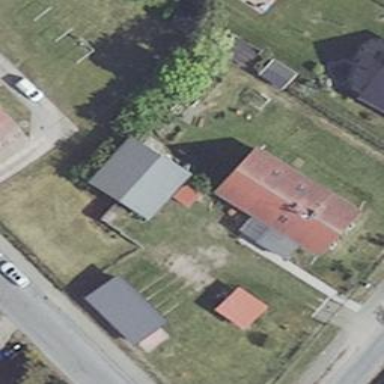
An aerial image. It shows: Simple house.